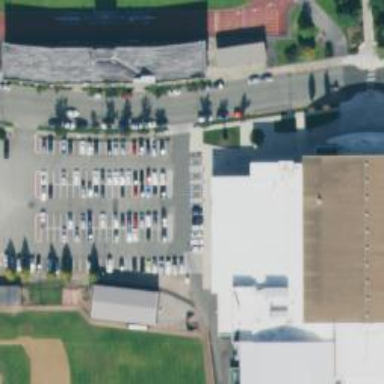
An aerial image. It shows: Parking space is available.